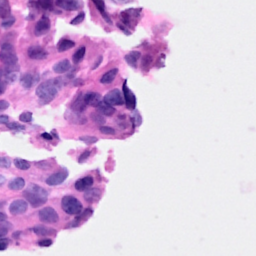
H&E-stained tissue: Breast